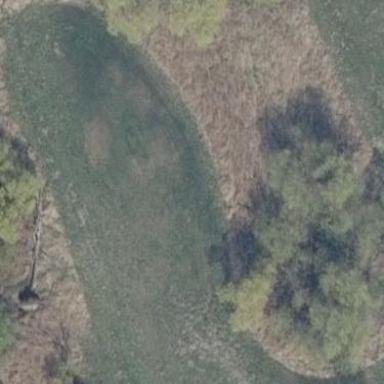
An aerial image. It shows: Area covered with grass.